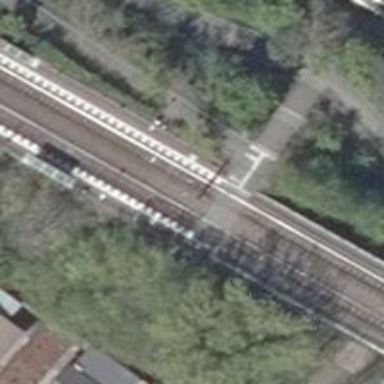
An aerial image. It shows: Tram stop.